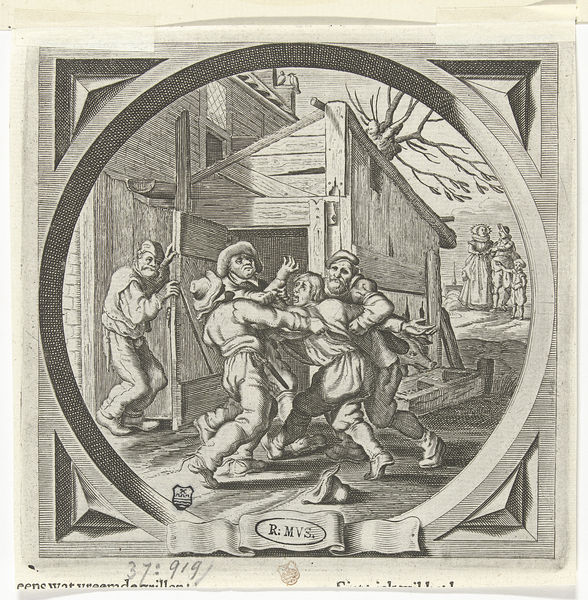
Titel: Boeren bij een varkenskot
Künstler: Willem Hondius
Standort: Amsterdam
Institution: Rijksmuseum
Schlagwörter: fancy, men, people, lady, old, wooden, wood, fighting, tree, building, house, child, birds, writing, children, circle, drunk, jail, prision, jailer, quarell, fihting, rmvs, looks like a man in toruble, etching black and white, man being pushed into a cowshed, doesnt look happy looks frightened, 5 men